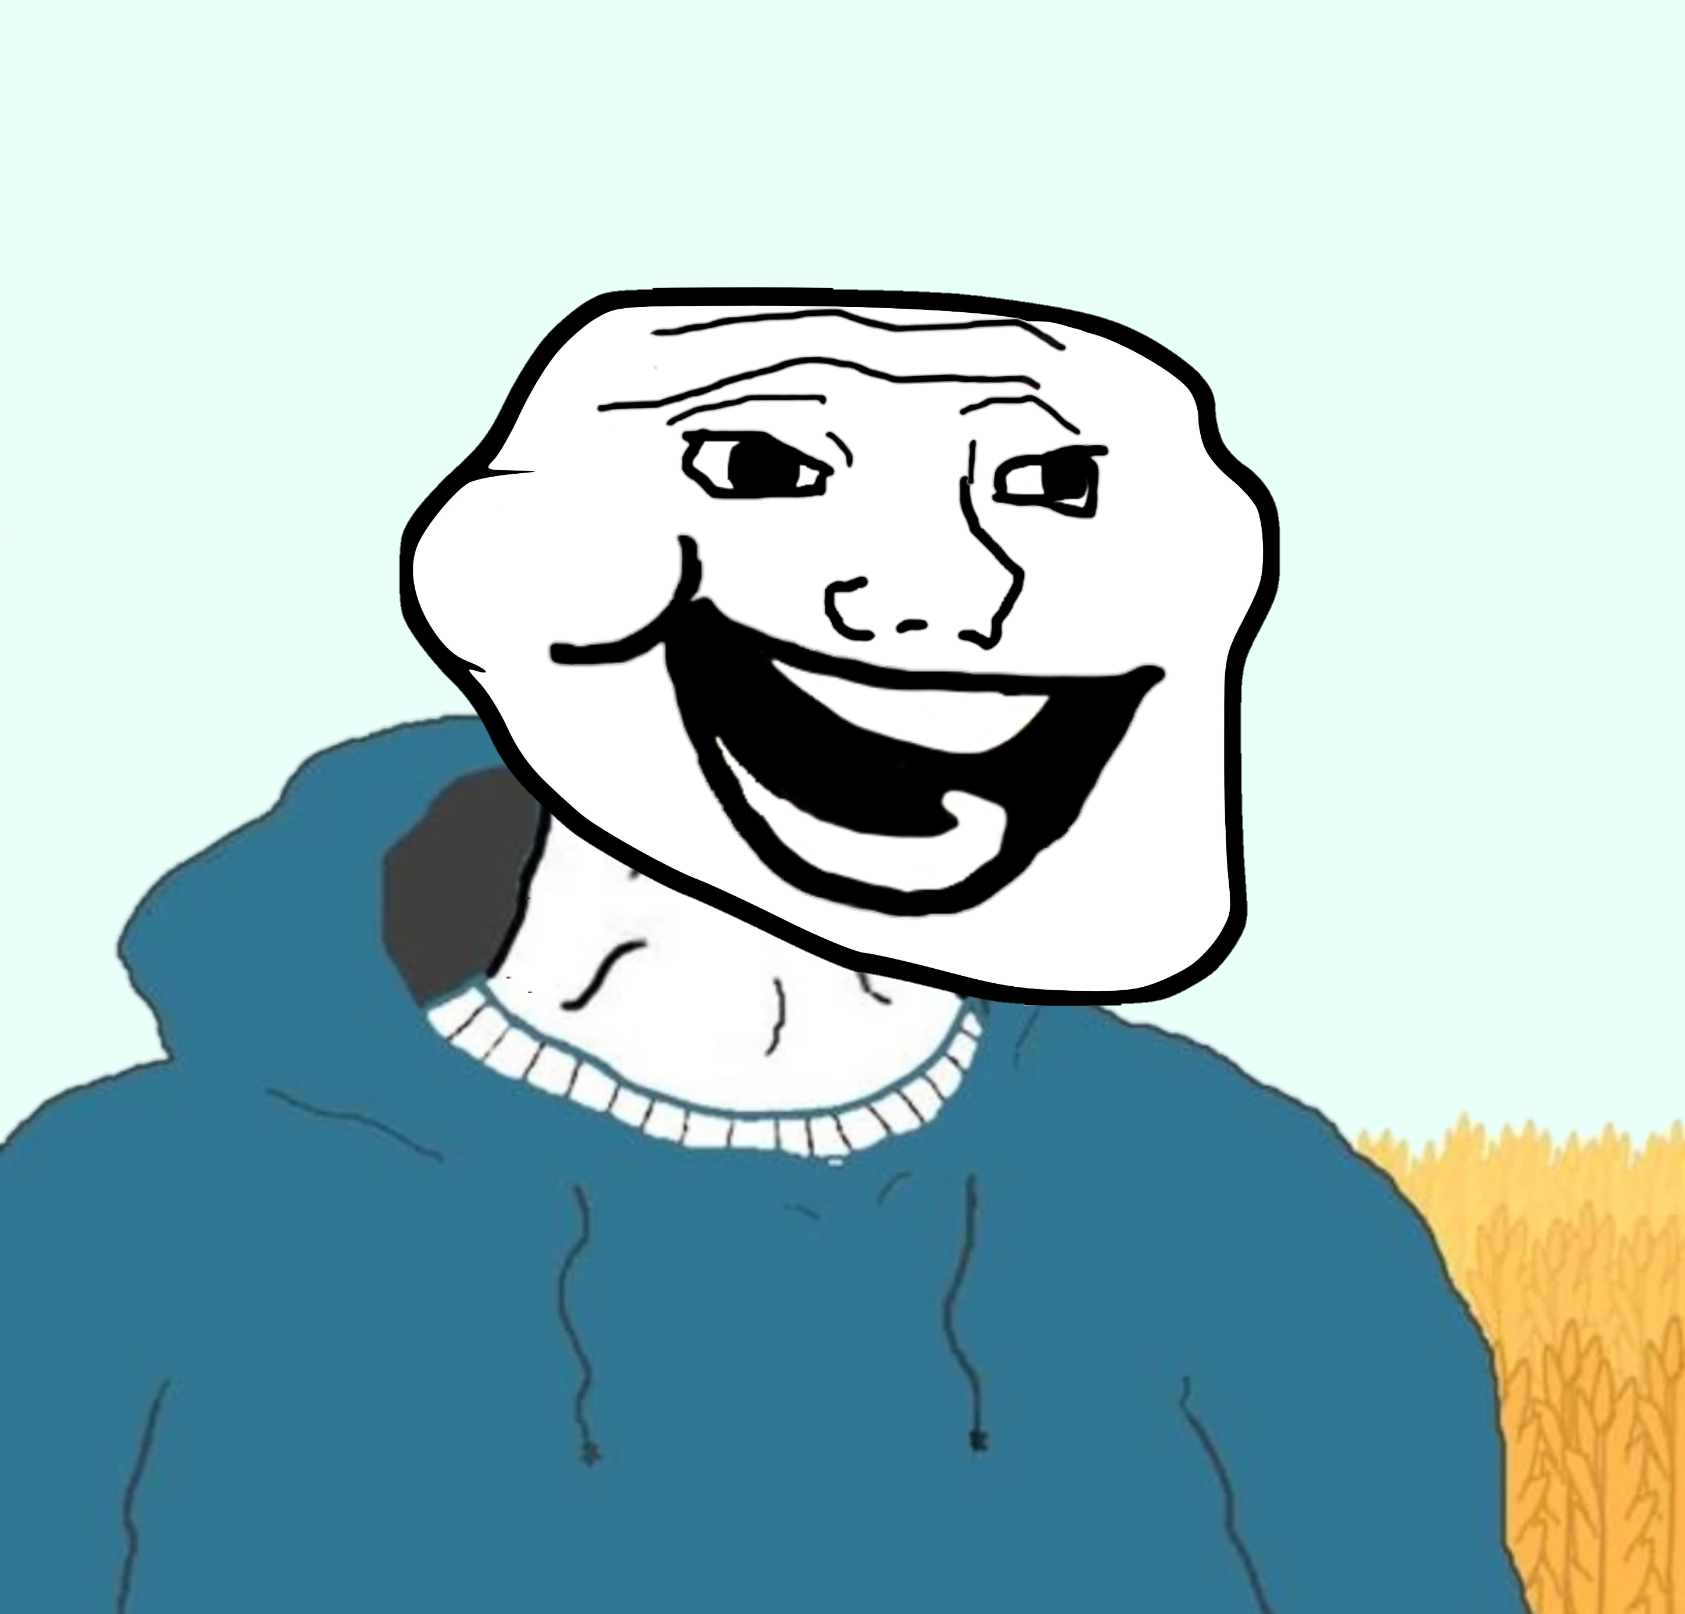
Label: 5_Bloomer